Question: Below is the image of bootstrap step navigation,

Now I have a 'next' button(not visible in this picture) at the bottom of the page, on pressing the 'next' button I go from 'step-1 basic information' to 'step-2 restaurant categories'. But the problem is that when I click '2' or '3' in from the navigation I could go to the respected steps. I want to disable this feature because I only want the user to press 'next' button to go from one step to other. Can anyone help me on what to do to disable the navigation from the navigation bar?
Thanks in advance.
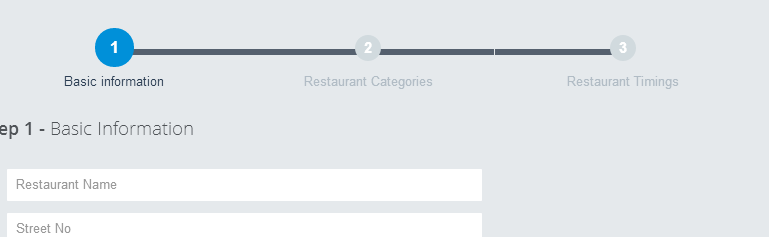
Answer: Just got the solution,
Include the following script in the file,
'''
<script>
$(document).ready(function() {
$('#rootwizard').bootstrapWizard({onTabClick: function(tab, navigation, index) {
alert('on tab click disabled');
return false;
}});
</script>
'''
You can remove the alert().